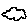
Label: cloud